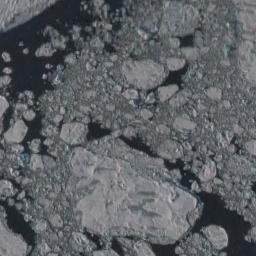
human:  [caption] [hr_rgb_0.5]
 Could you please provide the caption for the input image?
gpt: The sea ice below is larger .

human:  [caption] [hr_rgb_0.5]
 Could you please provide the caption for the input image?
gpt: A large piece of ice and the large and small pieces of ice around it are closely connected into a large piece floating on the deep blue sea and covering the sea surface .

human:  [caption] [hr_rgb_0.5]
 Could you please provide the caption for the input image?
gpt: A lot of floating sea ice of different sizes gathers together and the color of the seawater is deep blue .

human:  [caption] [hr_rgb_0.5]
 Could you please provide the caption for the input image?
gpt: There is a big ice and many small ice on the deep blue sea .

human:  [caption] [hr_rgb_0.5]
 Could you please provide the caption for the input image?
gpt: There are sea ice linked into sheets .